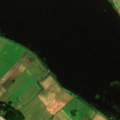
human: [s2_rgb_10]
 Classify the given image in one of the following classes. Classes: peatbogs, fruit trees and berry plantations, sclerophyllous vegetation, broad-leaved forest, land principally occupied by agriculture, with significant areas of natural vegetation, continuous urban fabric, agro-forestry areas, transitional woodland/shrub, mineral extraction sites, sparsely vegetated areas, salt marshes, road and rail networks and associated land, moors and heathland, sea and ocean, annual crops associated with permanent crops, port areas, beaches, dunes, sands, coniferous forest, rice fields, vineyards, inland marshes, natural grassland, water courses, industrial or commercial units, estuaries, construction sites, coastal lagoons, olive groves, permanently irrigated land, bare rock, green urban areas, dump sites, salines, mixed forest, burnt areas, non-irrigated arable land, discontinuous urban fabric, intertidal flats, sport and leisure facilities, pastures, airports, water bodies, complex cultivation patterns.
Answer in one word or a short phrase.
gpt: discontinuous urban fabric, non-irrigated arable land, water bodies